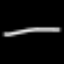
Label: line